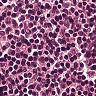
Metastatic tissue present: no